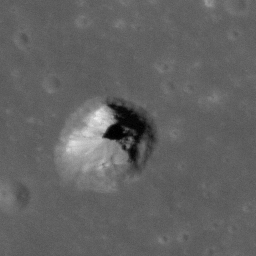
Pit: Southwest Mare Fecunditatis Pit
Host crater: Mare Fecunditatis
Host type: mare
Lunar coordinates: latitude -6.752, longitude 42.759